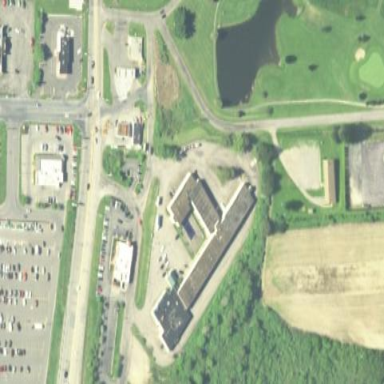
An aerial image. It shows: Motel building.